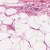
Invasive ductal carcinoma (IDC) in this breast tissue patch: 0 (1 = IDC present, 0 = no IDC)